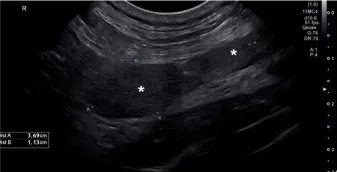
Cervical ultrasound ultasound images. Ultrasound image (A) shows an extensive echogenic thrombus (labeled *) filling the majority of the lumen of the right external jugular vein.
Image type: radiology (ultrasound)